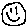
Label: smiley face